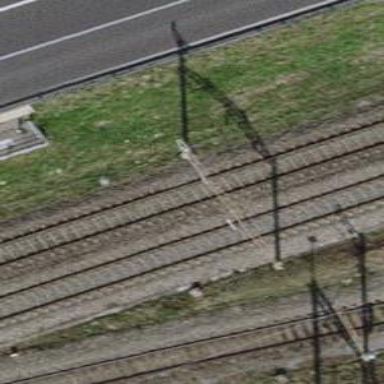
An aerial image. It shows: Railway track with contact line for electrification.